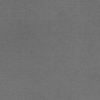
Label: dusty